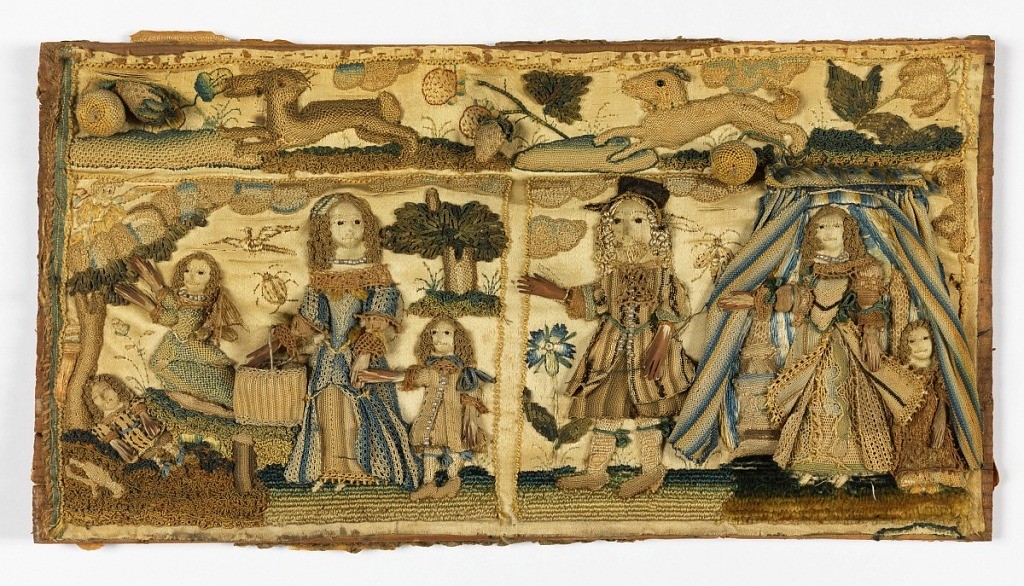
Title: Embroidered panels
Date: late 17th century
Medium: silk, pearl, wood Technique: embroidered in satin, stem, couching and looping stitches on 4/1 satin foundation
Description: Three raised work panels for a casket worked on the same piece of foundation cloth.  Frieze at top; dog chasing a rabbit.  Panel at left; Hagar and Ishmael and Ishmael with the angel.  Panel at right; Abraham with Sarah and Isaac in the tent.